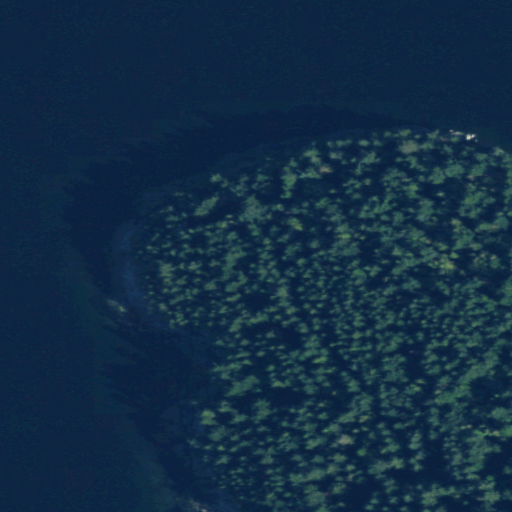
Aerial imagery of cape in Washington named Governors Point containing evergreen forest, open water, and mixed forest